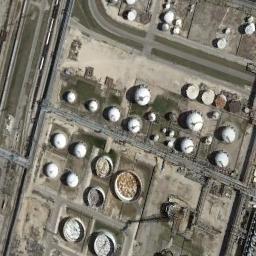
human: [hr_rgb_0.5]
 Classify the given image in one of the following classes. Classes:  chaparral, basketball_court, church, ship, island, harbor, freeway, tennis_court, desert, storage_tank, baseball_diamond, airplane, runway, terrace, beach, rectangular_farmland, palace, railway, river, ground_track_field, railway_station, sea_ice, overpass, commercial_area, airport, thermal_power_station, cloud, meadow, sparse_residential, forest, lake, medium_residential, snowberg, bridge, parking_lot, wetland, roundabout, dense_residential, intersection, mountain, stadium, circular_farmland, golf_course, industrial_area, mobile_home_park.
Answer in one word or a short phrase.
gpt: storage_tank